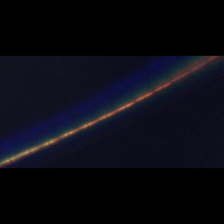
Taxon: Psuedo-nitzschia
Group: Diatoms